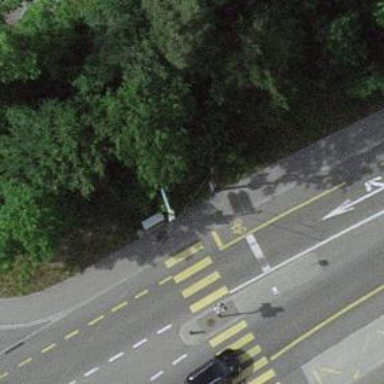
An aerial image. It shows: Kerb barrier.